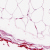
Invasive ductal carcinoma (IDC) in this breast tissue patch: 0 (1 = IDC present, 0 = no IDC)